Interaction volume radius: 10 \u00c5
Interaction volume height: 25 \u00c5
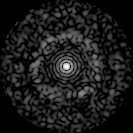
Disorder parameter: 0.8197